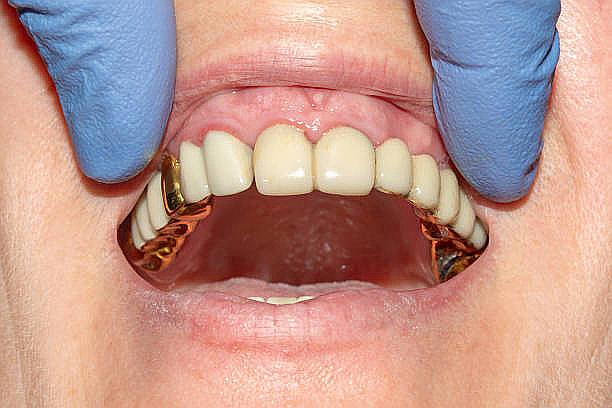
Condition: Gingivitis